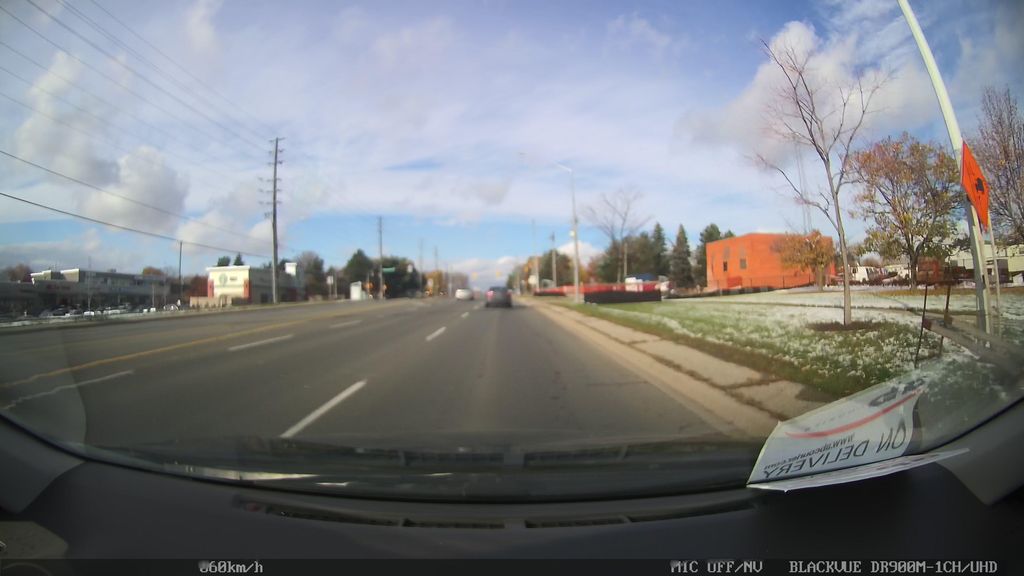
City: toronto